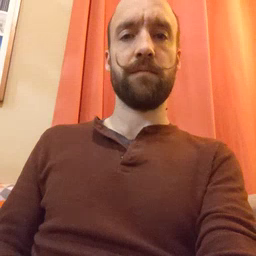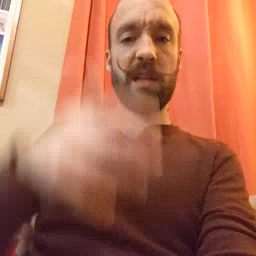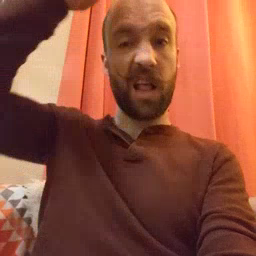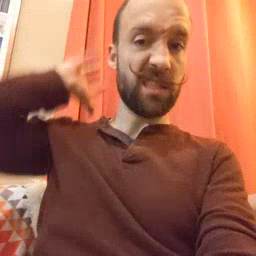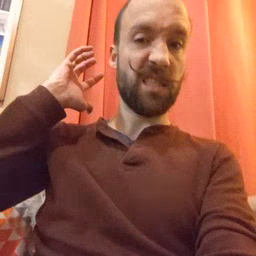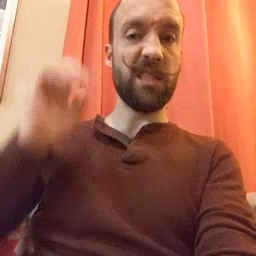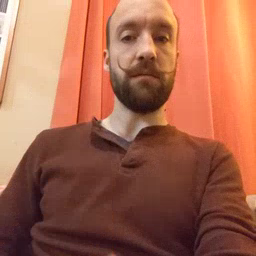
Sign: lion